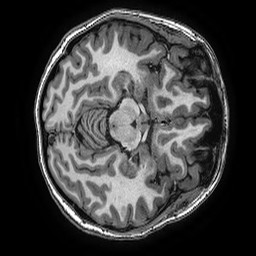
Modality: T1w
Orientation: axial
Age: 17
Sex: female
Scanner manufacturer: ge
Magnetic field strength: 3 T
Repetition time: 0.0077 s
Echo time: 0.003436 s